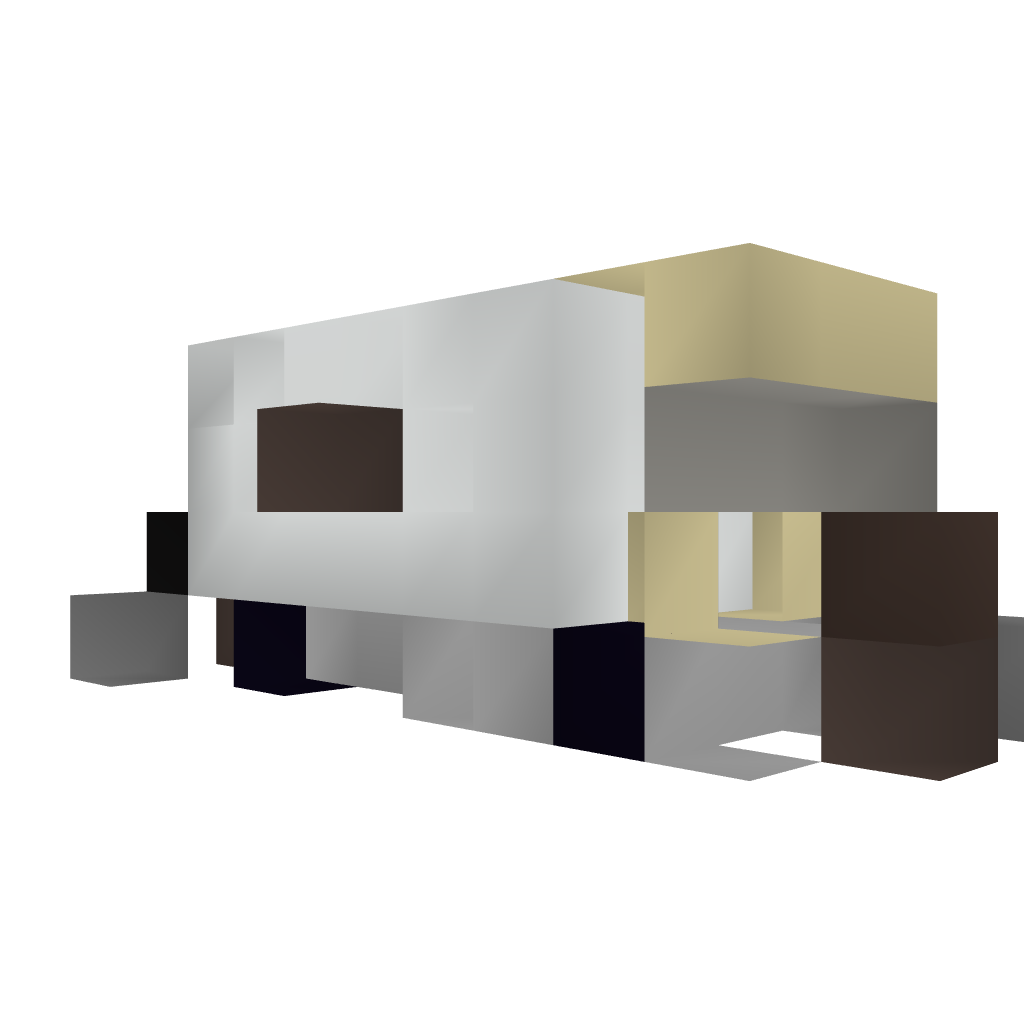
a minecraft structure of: Fish Truck